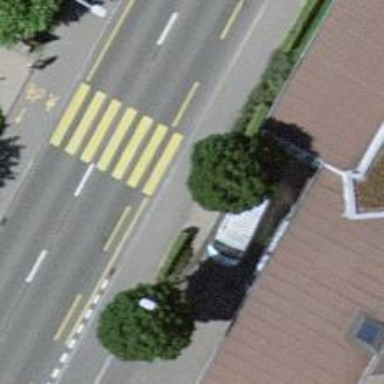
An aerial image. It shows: Kerb barrier.